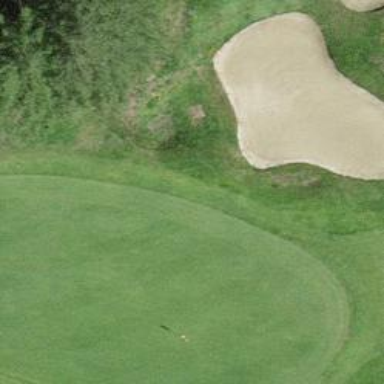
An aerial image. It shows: Golf bunker.